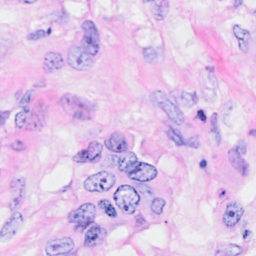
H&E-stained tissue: Breast